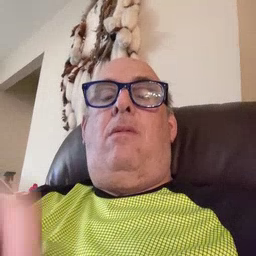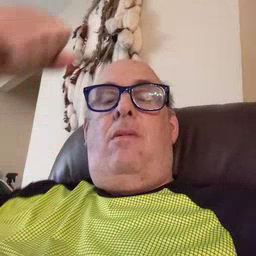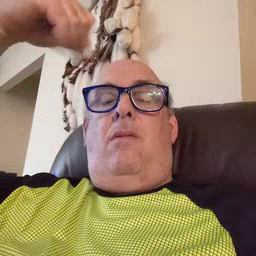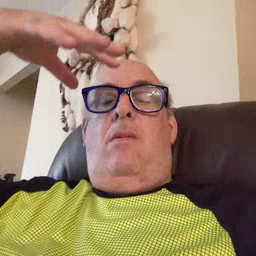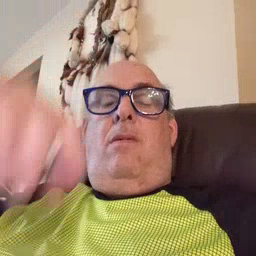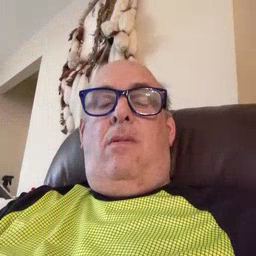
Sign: shower